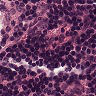
Metastatic tissue present: no